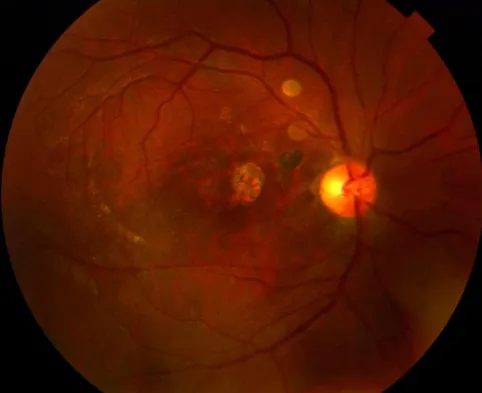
Fundus photo 6 months postoperative showing closed macular hole.
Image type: ophthalmic_imaging (fundus_photograph)